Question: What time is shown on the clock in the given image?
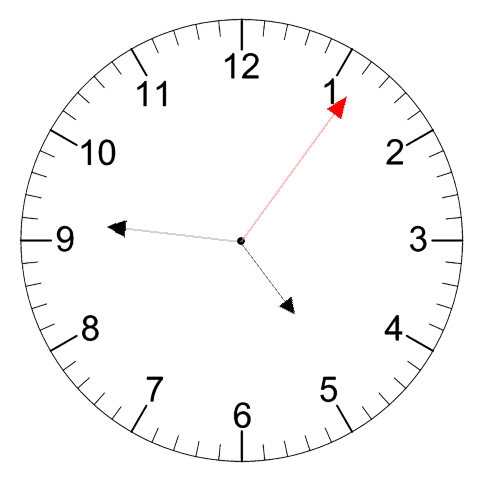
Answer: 04:46:06